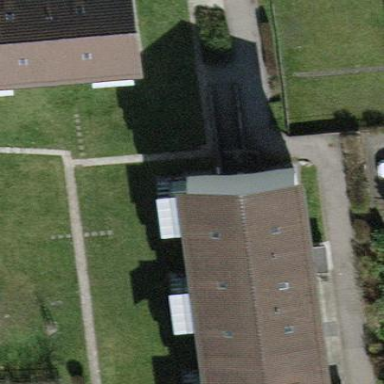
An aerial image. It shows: Building with tile roof.